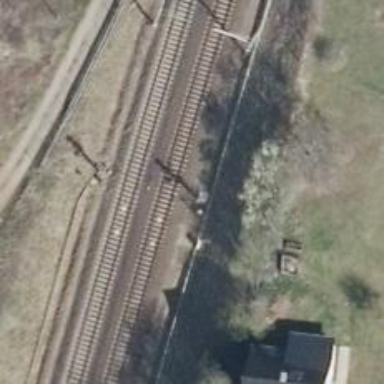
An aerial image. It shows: Railway signal.